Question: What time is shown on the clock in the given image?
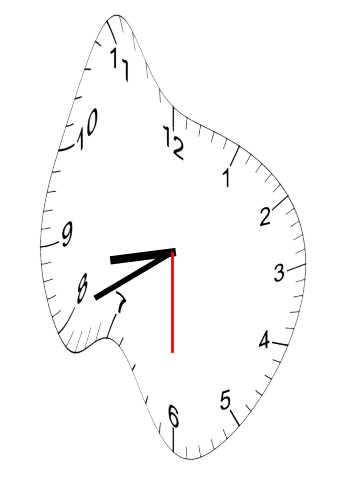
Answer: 08:40:30